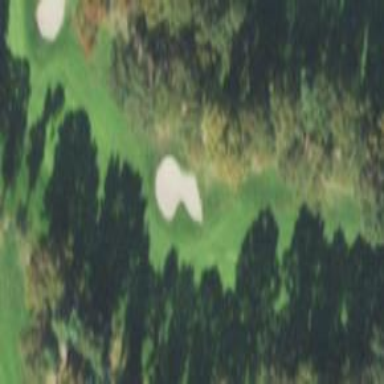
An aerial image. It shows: Golf fairway surrounded by grass.